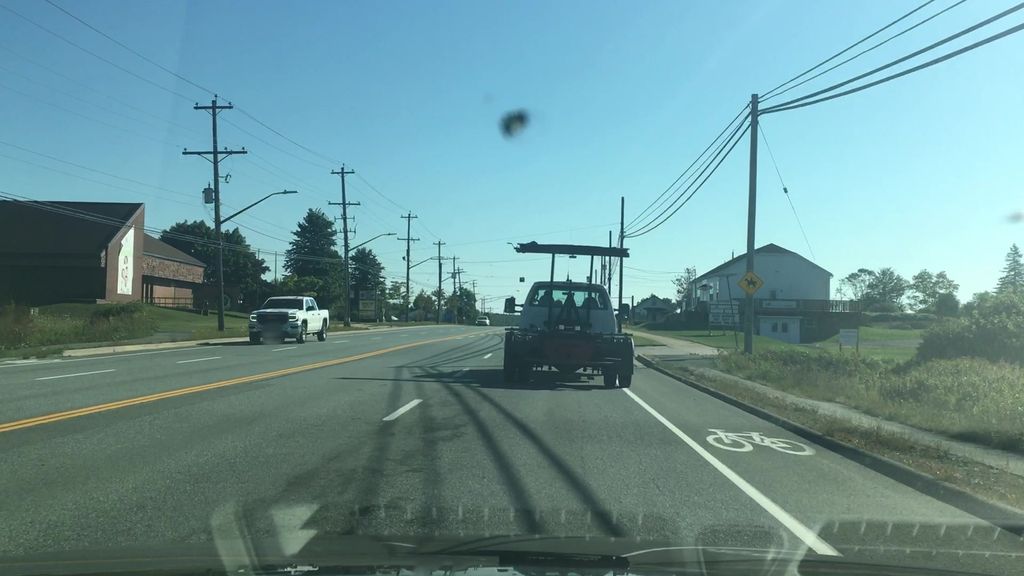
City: halifax